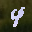
Label: 4